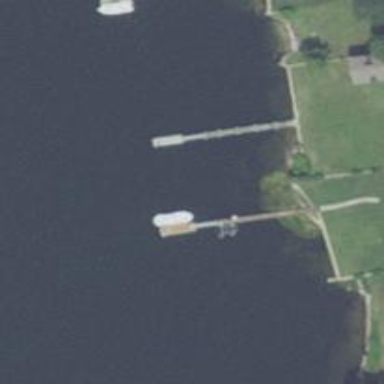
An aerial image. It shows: Man-made pier.